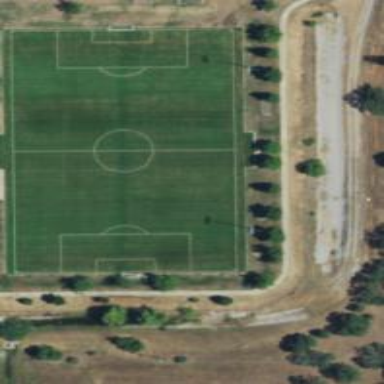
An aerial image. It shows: Soccer pitch for leisureland activities.